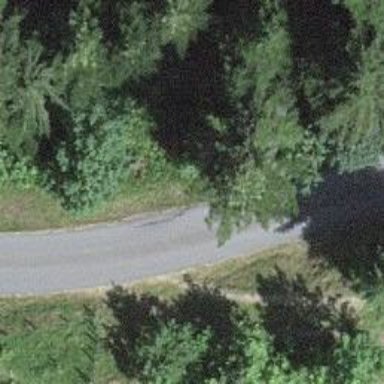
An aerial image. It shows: Well-maintained track road with grade 1 tracktype.